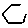
Label: hexagon